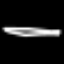
Label: pencil